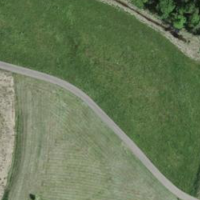
EUNIS habitat code: 25
Species observed at this site:
Phaneroptera falcata
Nemobius sylvestris